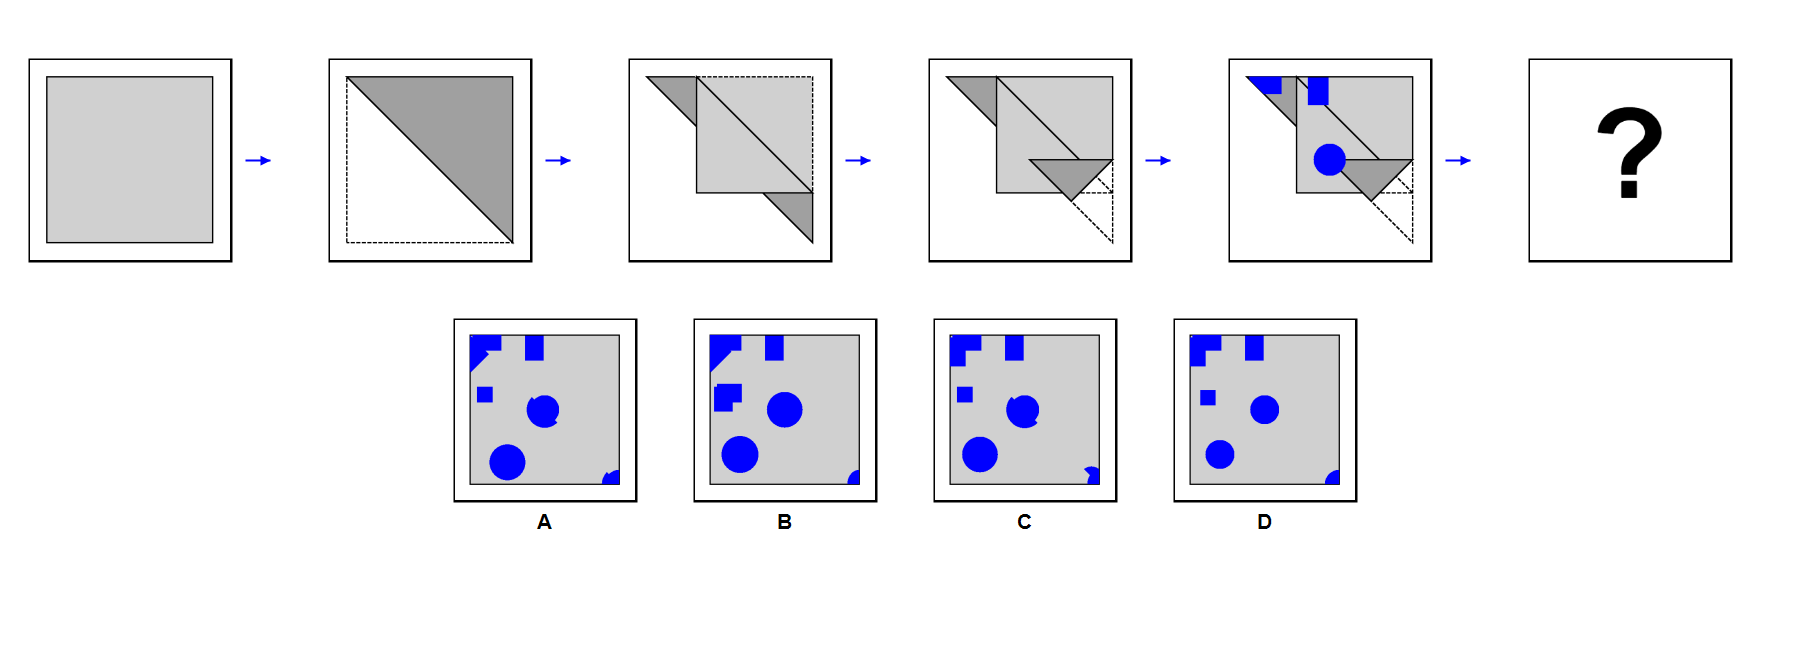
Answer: D